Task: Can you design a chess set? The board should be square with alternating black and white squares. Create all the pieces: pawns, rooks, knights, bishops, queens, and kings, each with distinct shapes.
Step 2152:
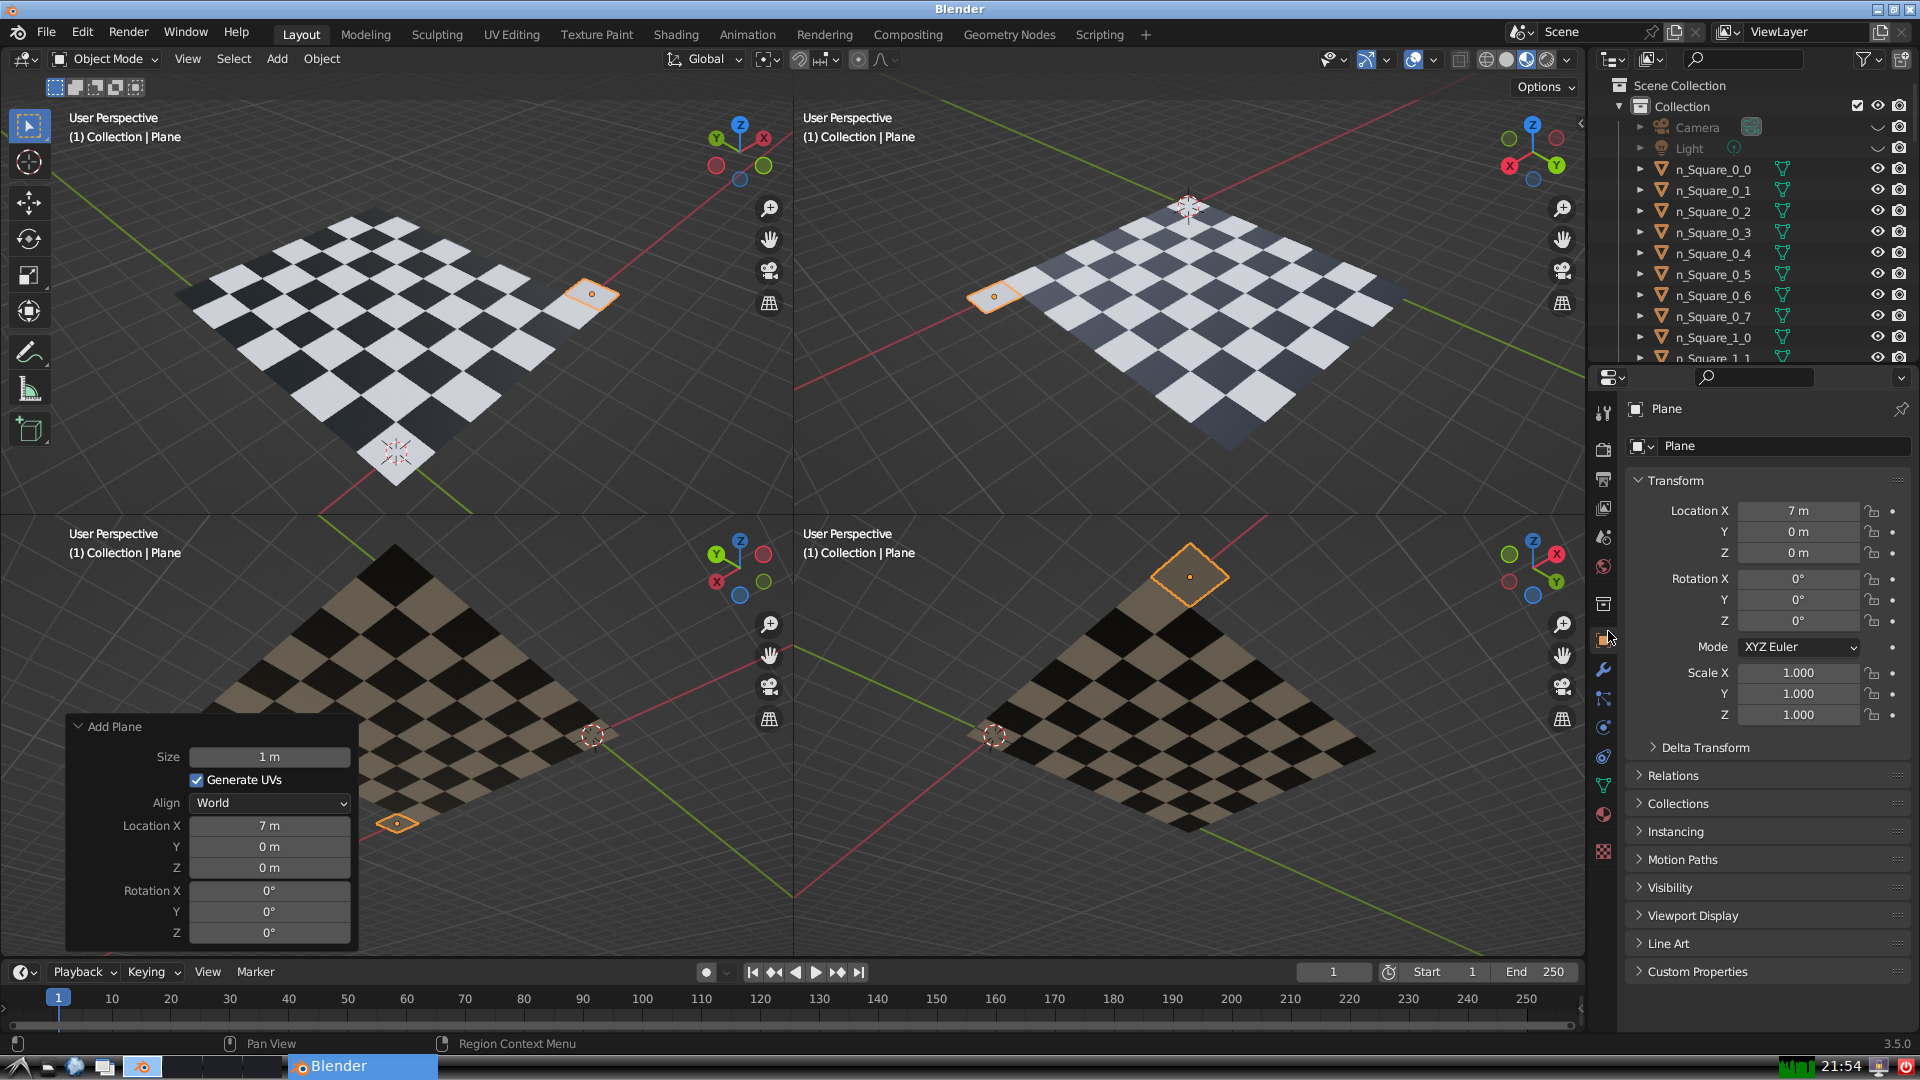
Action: {"mouse_move": [1732, 445]}